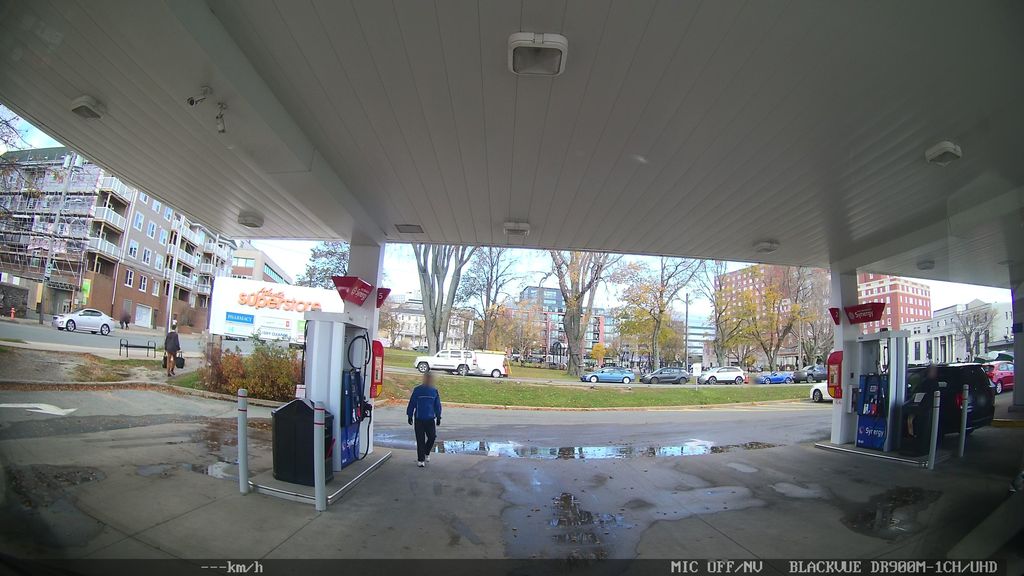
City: halifax